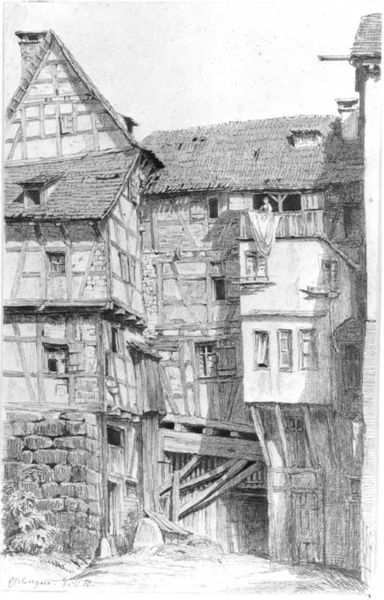
Titel: Esslingen: Nr.1 Obere Beutau
Künstler: Gustav Schönleber
Standort: Karlsruhe
Institution: Staatliche Kunsthalle Karlsruhe
Schlagwörter: himmel, schatten, weiß, wäsche, fenster, frau, grau, holz, licht, schwarz, skizze, straße, stroh, stützen, tür, zeichnung, dach, gebäude, haus, alt, architektur, mensch, stein, steine, signatur, häuser, mühle, sonne, decke, kamin, schornstein, schuppen, balkon, papier, türen, dächer, giebel, mauer, ziegel, grafik, graphik, steinmauer, romantik, treppe, vorsprung, balken, laken, tor, foto, fotografie, erker, ruine, strohdach, torbogen, kohle, mauerwerk, schwarz-weiss, radierung, bleistift, ruinen, bleistiftzeichnung, ziegelsteine, brüchig, mittelalter, ziegeldach, fachwerk, fachwerkhaus, zerstört, fachwerkhäuser, stockwerke, schief, holzbalken, schindeln, gebälk, gibel, winkel, verwinkelt, vielschichtig, fensteer, zeiichnung, rommantik, omantik, eigenhaus, erweiterte stockwerke